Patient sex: M
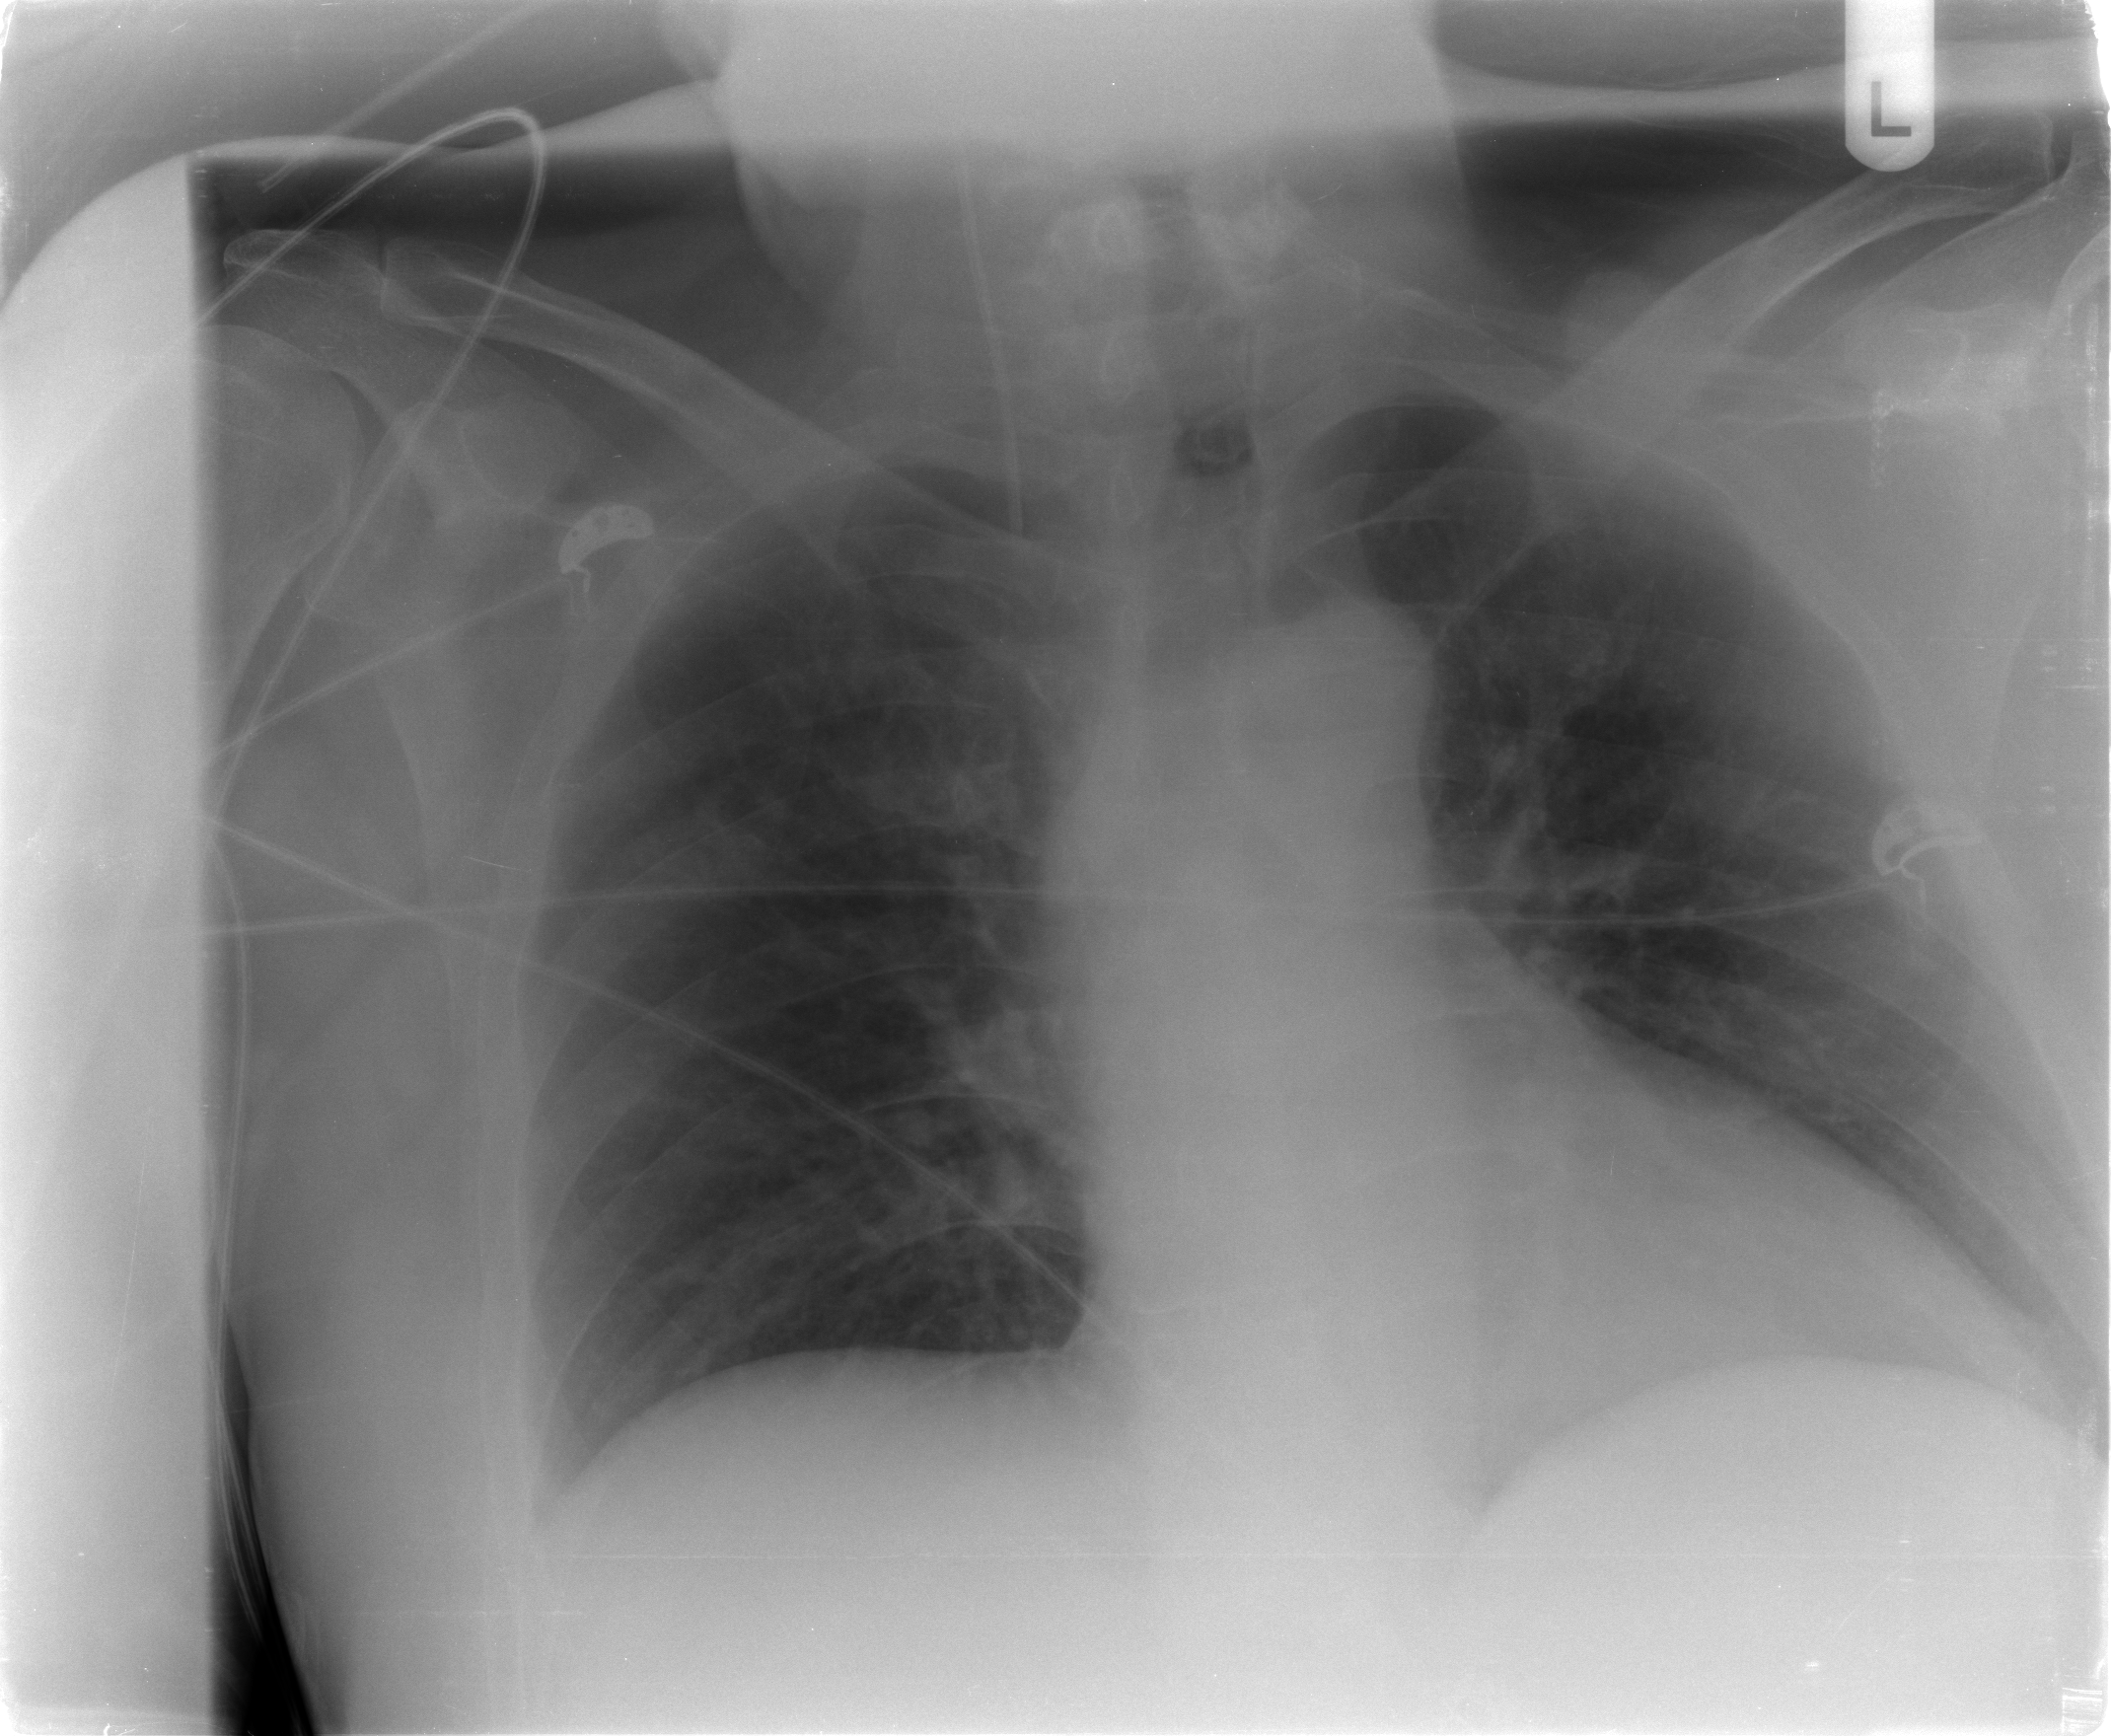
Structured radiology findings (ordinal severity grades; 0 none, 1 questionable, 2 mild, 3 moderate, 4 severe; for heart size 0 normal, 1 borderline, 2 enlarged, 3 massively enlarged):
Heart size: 2
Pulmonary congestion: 0
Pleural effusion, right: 1
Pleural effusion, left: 2
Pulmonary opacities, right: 0
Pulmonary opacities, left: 0
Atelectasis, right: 0
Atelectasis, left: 2